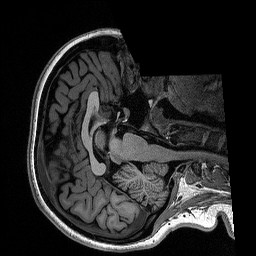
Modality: T1w
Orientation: axial
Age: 23
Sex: female
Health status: healthy
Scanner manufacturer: siemens
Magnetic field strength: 1.5 T
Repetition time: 2.73 s
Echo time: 0.00357 s